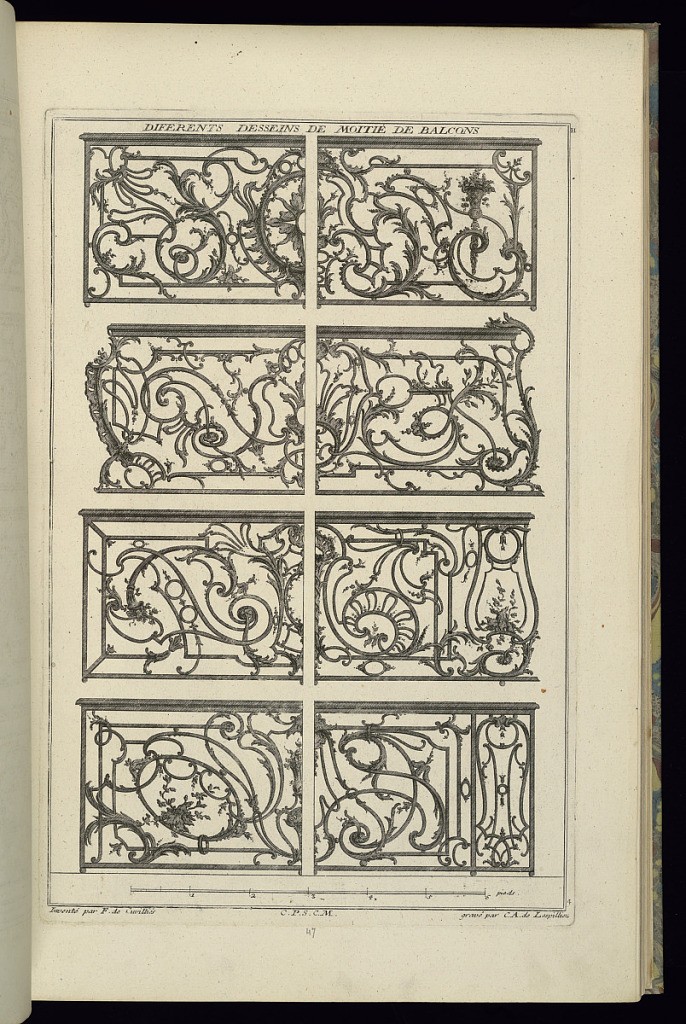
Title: Diferents Desseins de Moitie de Balcons
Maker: François de Cuvilliés the Elder, Belgian, 1695 - 1768
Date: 1745
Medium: Etching and engraving on off-white laid paper
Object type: Print
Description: Designs for metal balconey grates. The plate is signed and numbered.